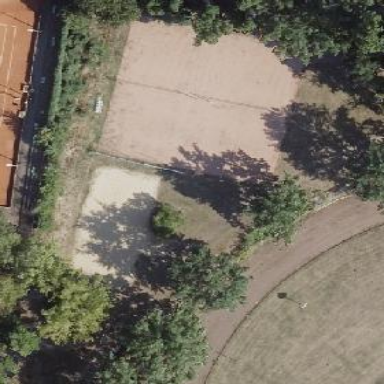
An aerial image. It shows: Fine gravel tennis pitch for leisure land.